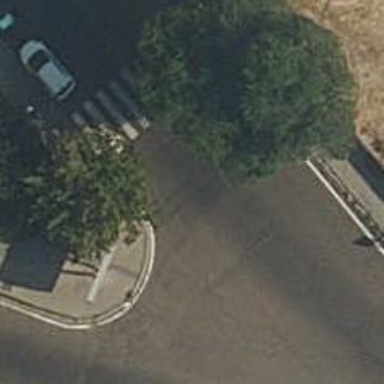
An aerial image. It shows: Uncontrolled crossing on the road.